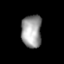
Tissue: lung
Cell type: Epithelial cells
Senescence score: 0.57
Nuclear area (px): 654
Mean DAPI intensity: 154.413